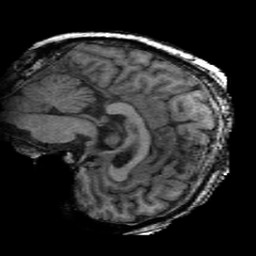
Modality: T1w
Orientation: sagittal
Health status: ill
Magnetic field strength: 3 T